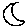
Label: moon